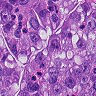
Metastatic tissue present: yes